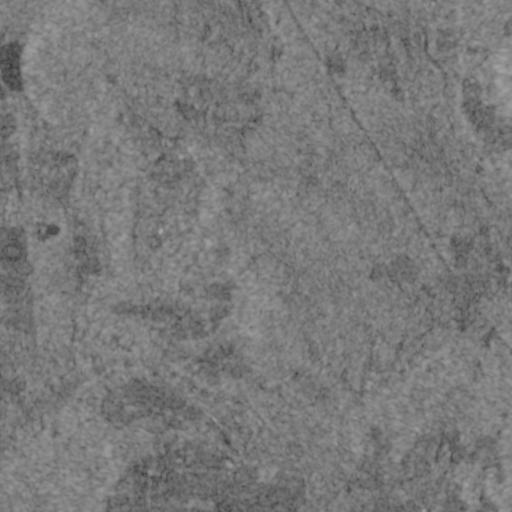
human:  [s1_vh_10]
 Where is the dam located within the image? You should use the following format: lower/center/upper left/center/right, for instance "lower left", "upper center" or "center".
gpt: The dam is located in the upper left of the image.
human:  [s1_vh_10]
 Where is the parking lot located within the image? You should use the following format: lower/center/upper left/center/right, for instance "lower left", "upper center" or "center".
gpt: There is no parking lot in the image.

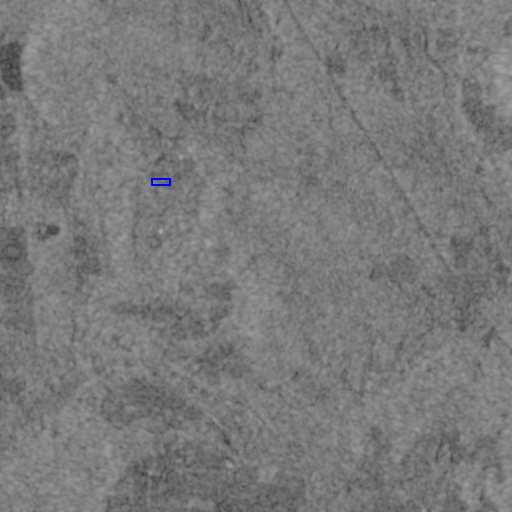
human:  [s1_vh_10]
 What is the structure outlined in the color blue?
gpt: The structure outlined in blue is a building.
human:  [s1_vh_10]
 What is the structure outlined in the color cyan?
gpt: There is no cyan outline.